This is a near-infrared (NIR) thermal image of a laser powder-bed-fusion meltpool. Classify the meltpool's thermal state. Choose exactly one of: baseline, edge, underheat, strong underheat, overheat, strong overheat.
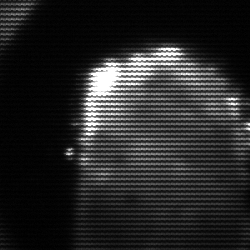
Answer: baseline